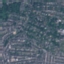
Land use / land cover: Residential